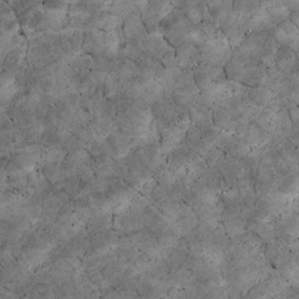
Label: non_frost